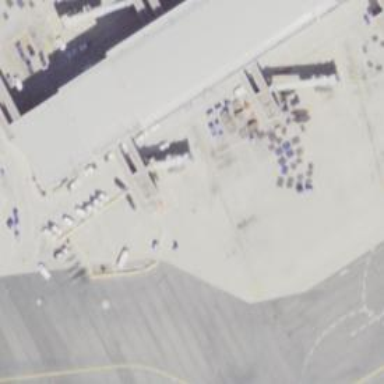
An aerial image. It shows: Airport gate.